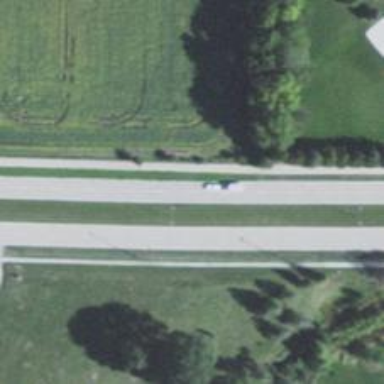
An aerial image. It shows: Secondary road.